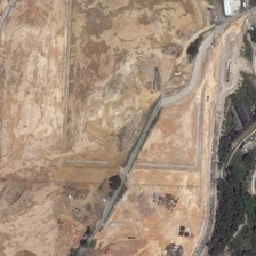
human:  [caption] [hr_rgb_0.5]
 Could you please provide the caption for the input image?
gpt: Some green trees are near khaki in bare land.

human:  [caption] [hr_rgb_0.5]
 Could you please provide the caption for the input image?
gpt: A few green trees are close to a bare piece of land.

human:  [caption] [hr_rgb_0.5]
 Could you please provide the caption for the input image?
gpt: Some green trees are close to the bare land of yellow land.

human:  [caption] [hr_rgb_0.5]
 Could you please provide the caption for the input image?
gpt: The detour crossed the ground.

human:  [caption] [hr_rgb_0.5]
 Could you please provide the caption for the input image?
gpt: The winding road runs through the earth.